Question: I write a code to add dynamical column and row to a data set but the field is added some where in my data-set so can any one tell how can I resolve this
My code
'''
for (int i = 0; i < AchDB.Amount1.Count; i++)
{
DataColumn dc = new DataColumn("Amount1");
local_ds.Tables[0].Columns.Add(dc);
local_ds.Tables[0].Rows.Add(AchDB.Amount1[i]);
}
'''
I need as per in the image shown

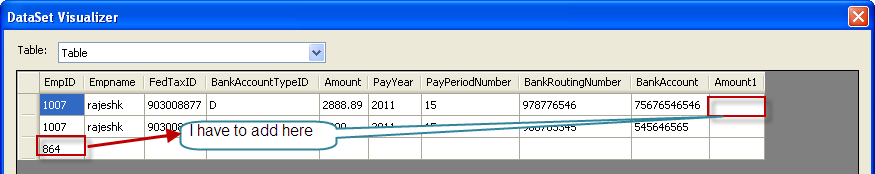
Answer: Maybe you can use this:
'''
DataColumn dc = new DataColumn("Amount1");
local_ds.Tables[0].Columns.Add(dc);
for (int i = 0; i < AchDB.Amount1.Count; i++)
{
local_ds.Tables[0].Rows[i]["Amount1"] = AchDB.Amount1[i];
}
'''
I did put the code for adding a new column outside the loop. I think adding the column once will be applicable for all rows.